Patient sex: F
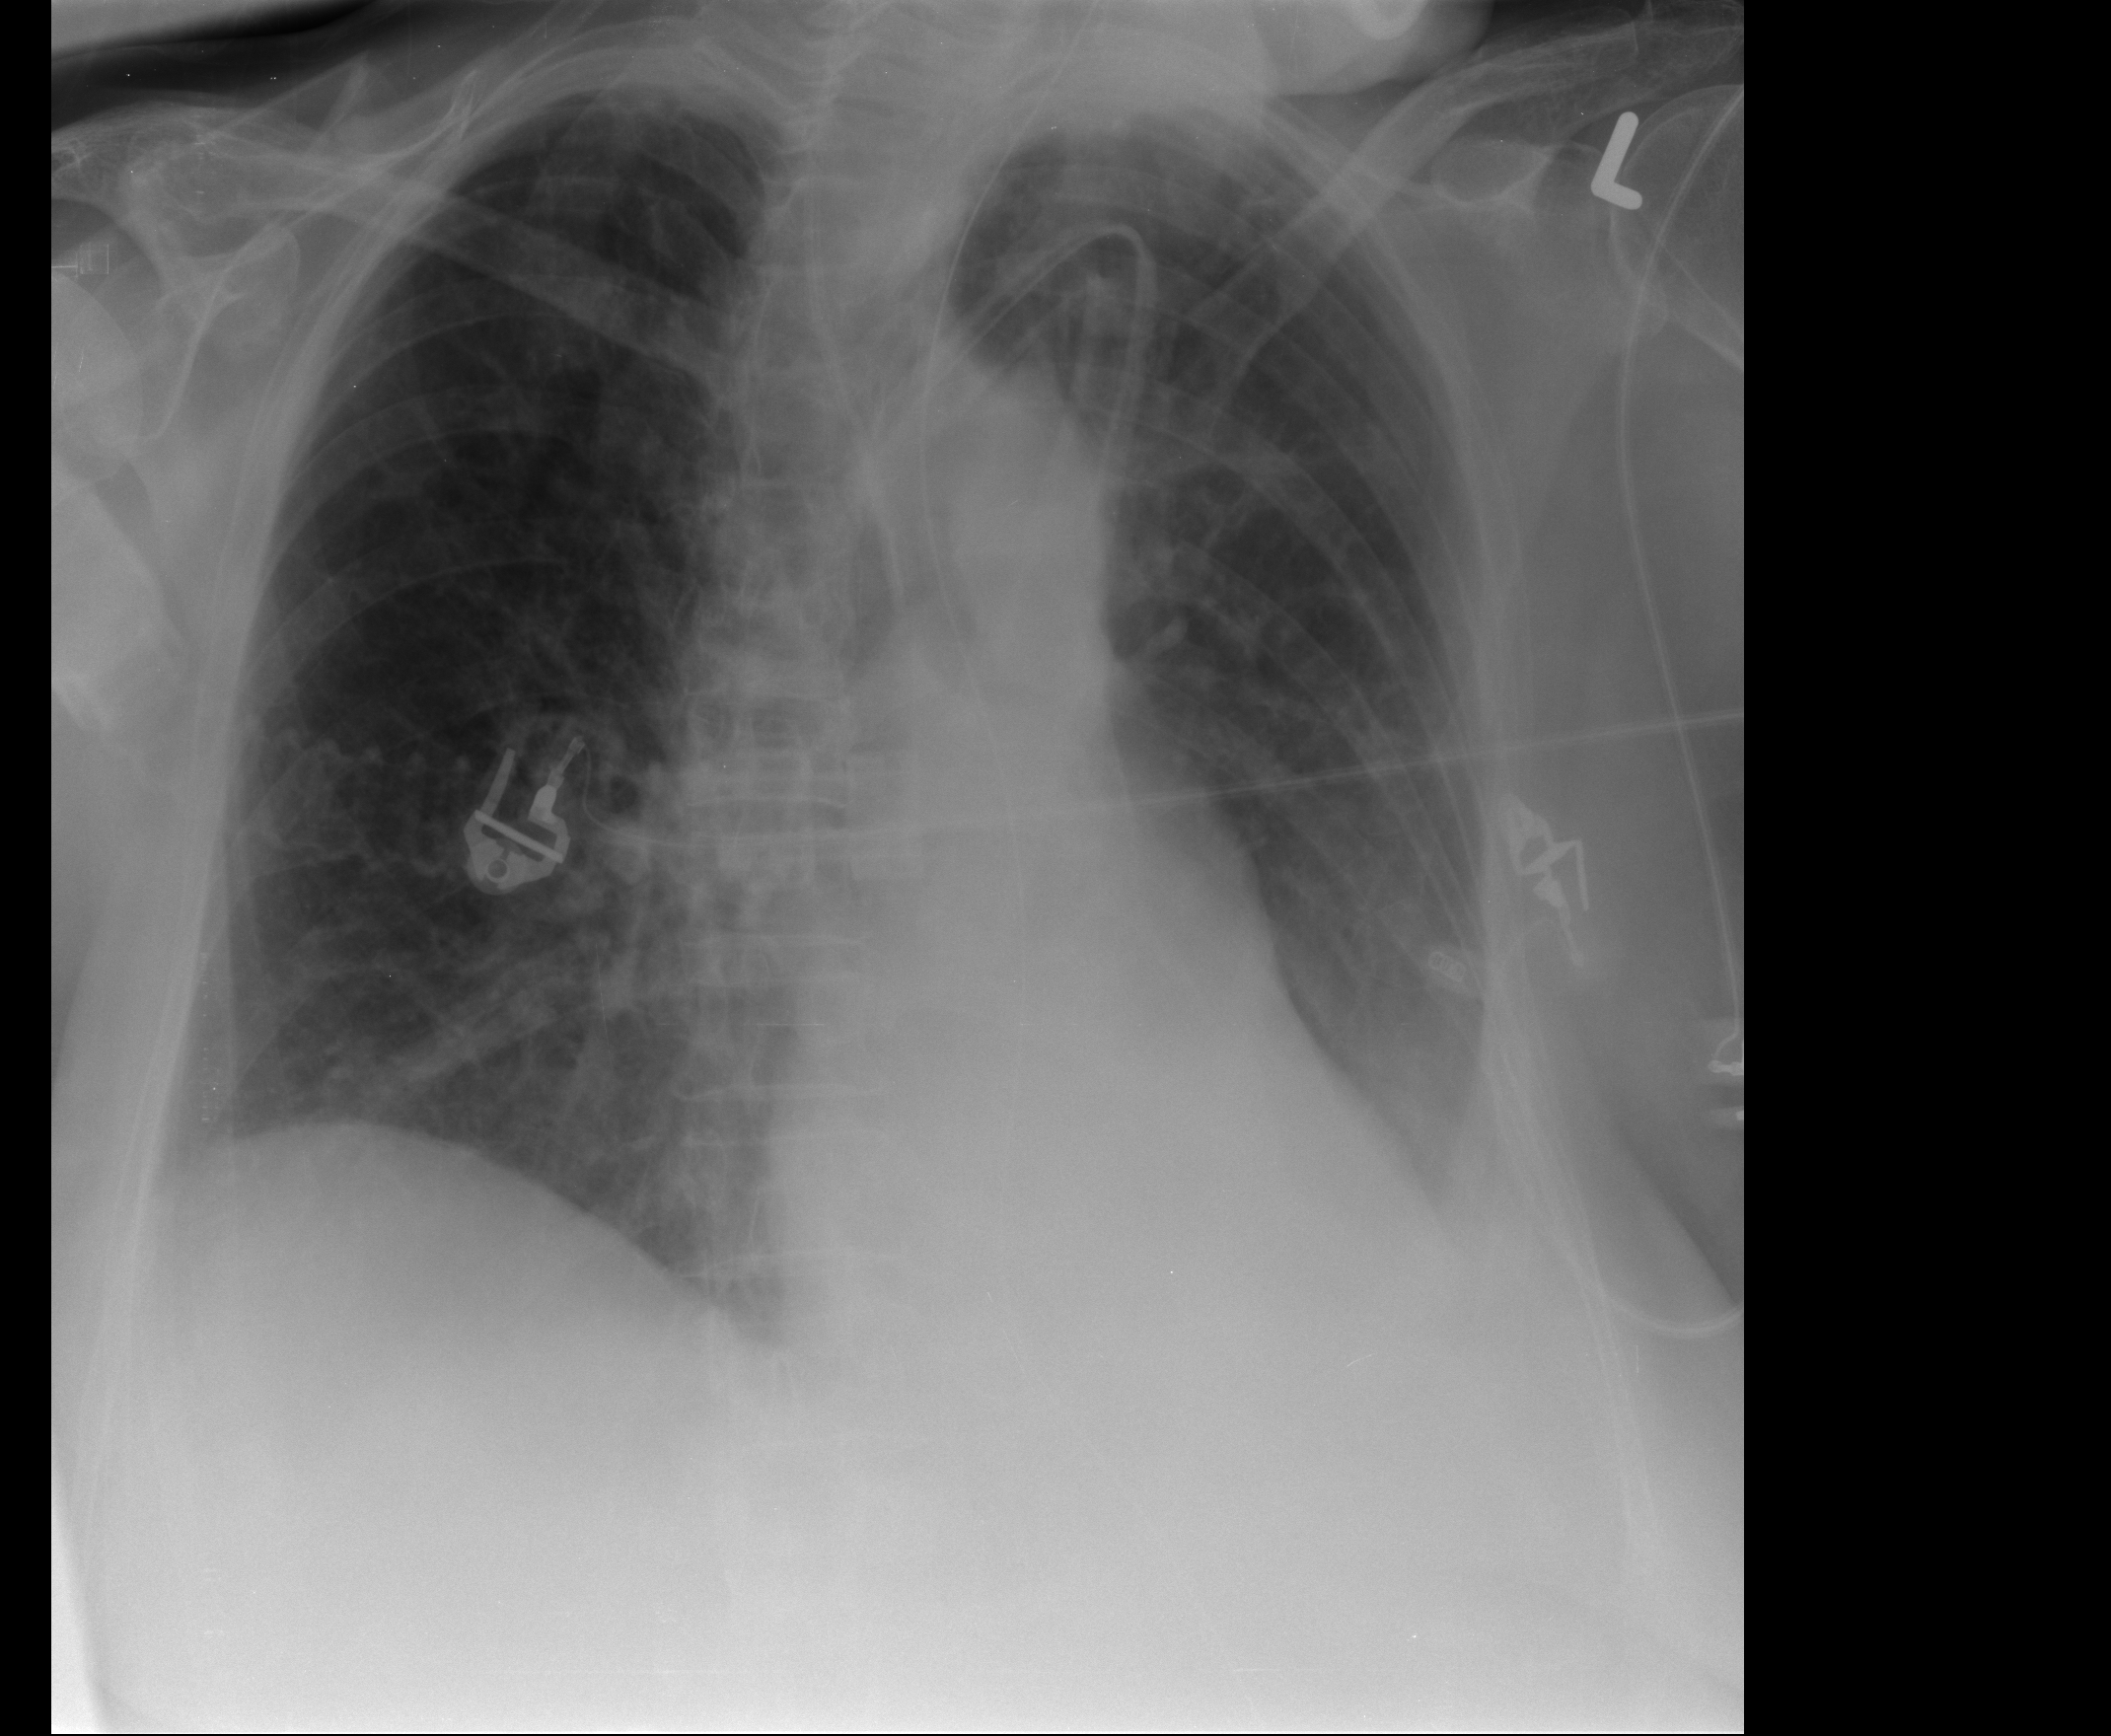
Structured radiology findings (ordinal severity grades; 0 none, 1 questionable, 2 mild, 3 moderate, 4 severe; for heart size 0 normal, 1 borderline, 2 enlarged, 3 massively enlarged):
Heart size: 0
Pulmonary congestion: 1
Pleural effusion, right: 0
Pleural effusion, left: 2
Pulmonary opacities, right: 1
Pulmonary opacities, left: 0
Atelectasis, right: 2
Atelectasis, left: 2